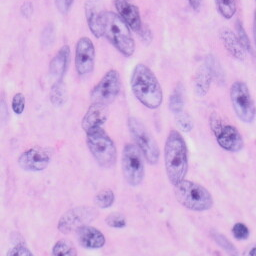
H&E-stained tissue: Skin